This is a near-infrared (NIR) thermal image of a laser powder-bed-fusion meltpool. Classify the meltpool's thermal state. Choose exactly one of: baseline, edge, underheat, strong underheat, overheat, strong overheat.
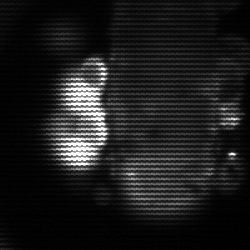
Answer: strong underheat